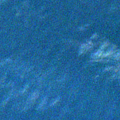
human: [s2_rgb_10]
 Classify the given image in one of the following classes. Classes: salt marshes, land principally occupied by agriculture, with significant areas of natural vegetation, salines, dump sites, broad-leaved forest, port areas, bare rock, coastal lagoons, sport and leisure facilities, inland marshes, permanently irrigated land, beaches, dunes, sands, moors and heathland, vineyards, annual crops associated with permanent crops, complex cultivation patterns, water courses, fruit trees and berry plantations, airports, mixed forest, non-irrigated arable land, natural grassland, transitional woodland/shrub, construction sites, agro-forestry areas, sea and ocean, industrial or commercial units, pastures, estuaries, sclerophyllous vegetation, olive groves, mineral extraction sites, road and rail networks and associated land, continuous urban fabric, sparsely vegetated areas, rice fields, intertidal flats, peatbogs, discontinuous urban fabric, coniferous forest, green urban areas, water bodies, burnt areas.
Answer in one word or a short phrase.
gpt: sea and ocean